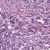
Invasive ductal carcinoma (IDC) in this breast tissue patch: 1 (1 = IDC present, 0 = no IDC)